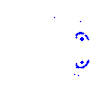
Particle: proton